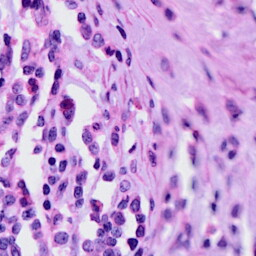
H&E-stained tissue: Cervix